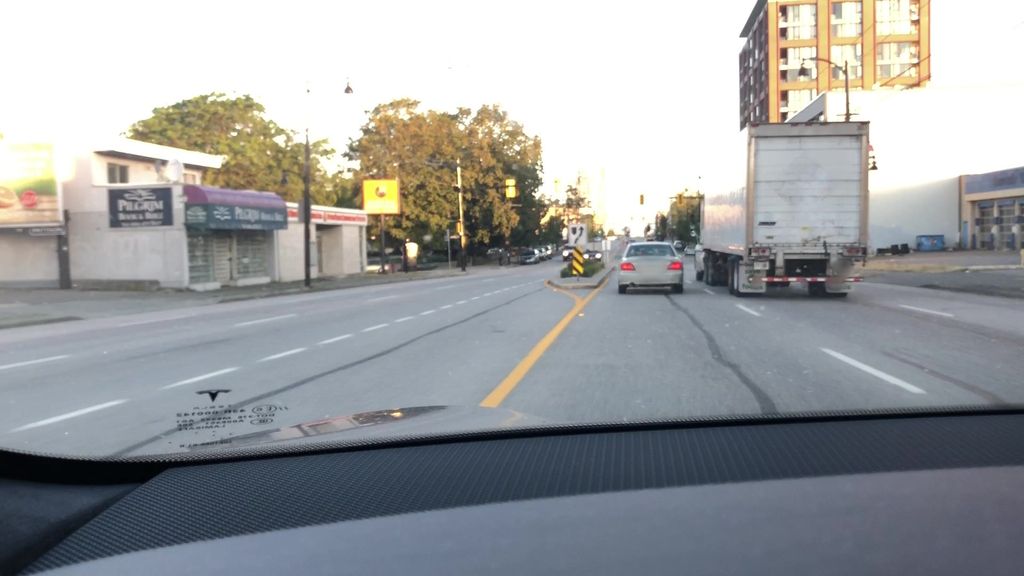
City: vancouver